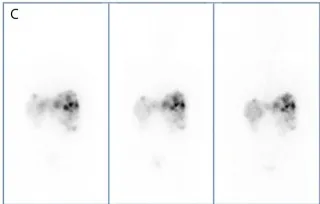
Response to treatment in Case 1. Posterior view of 177Lu-LUTATHERA scintigraphy after I, II, and IV cycles of PRRT.
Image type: radiology (scintigraphy)